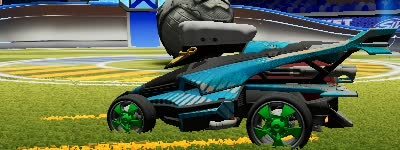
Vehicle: aftershock